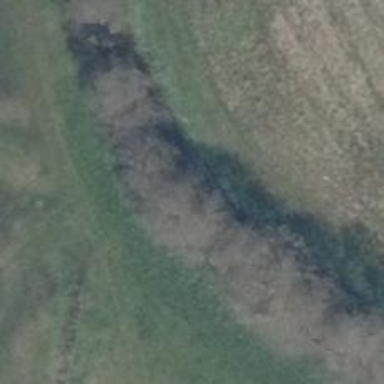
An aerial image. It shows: Row of trees in natural setting.